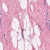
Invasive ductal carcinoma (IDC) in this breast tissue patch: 0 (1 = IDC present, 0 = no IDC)